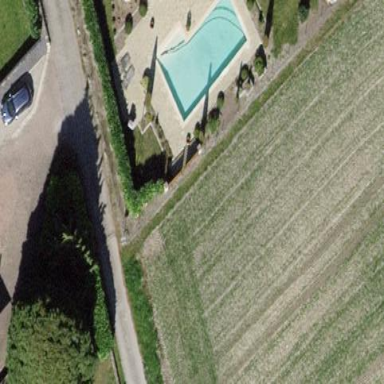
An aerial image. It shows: Swimming pool area designated for leisure and sports activities.